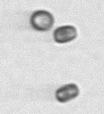
Label: Thalassiosira_sp_aff_mala